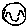
Label: smiley face